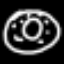
Label: donut